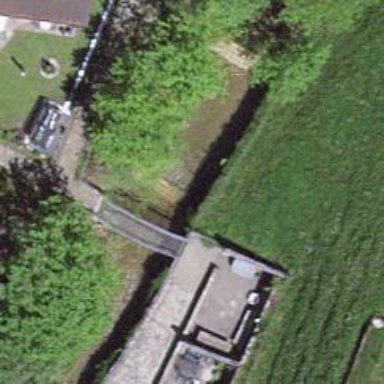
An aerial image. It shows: Entrance with barrier.